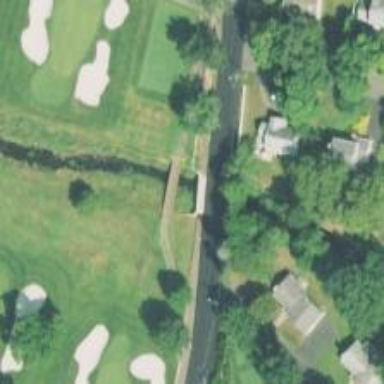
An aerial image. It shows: Path bridge on golf course.